Question: In the below image. I've given 10px padding to container because most of the time I need that padding. only the headings (blue) I don't need padding. How to extend heading over padding?
<URL>
I don't want to give individual padding to each element inside container.

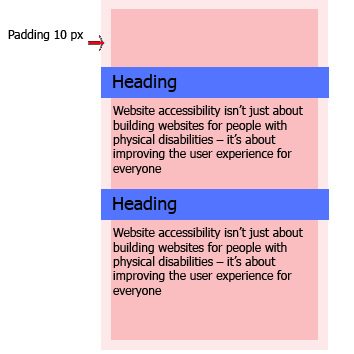
Answer: Negative margin on the headings.
<URL>
'''
div {
background: red;
padding:10px;
width:200px;
}
p {
background: green;
}
h2 {
margin: 0 -10px;
background: blue;
}
'''
'''
<div>
<p>This is the paragraph. This is the paragraph.</p>
<h2>This is a heading</h2>
<p>This is the paragraph. This is the paragraph.</p>
<h2>This is a heading</h2>
<p>This is the paragraph. This is the paragraph.</p>
</div>
'''